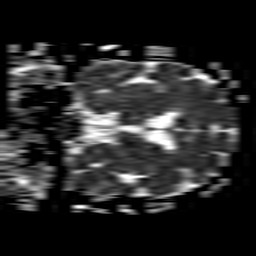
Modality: ADC
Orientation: coronal
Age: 57
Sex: male
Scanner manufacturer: philips
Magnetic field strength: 1.5 T
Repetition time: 3.662 s
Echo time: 0.06922 s